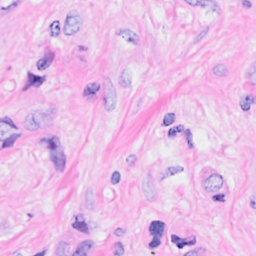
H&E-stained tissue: Breast